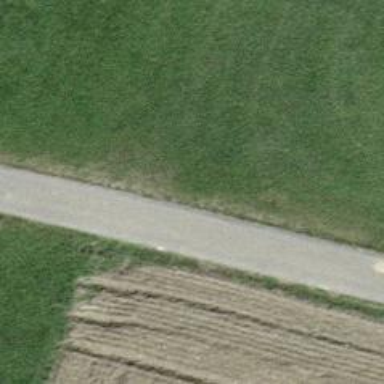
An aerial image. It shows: Unclassified road with paved surface.